Question: I have an app which mains view is a listview. Each item consist of multiple textviews and imageviews. Now, what is the most efficient way to populate these items? String arrays? External text file? Online text files?
for example this is an item in the listview:

The listview will contain over 50 items and these items will increase every week. So it should be as easy as possible to add new items!
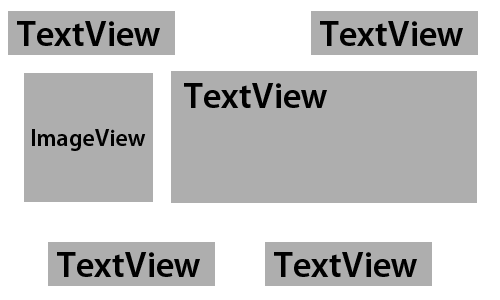
Answer: First of all you pick an efficient way that works for YOUR project.
I would recommend just using an SQLite database for such.
You could use Text files, but you have a database availible for such, so i would recommend using it.
Here is more info on SQLite and how to get started using it.
EDIT:
Also you could possibly use online text files. And just read the information from them. This may take some time when populating the list, so i would recommend doing this in he background, and trying to write the information to a abase.
<URL>